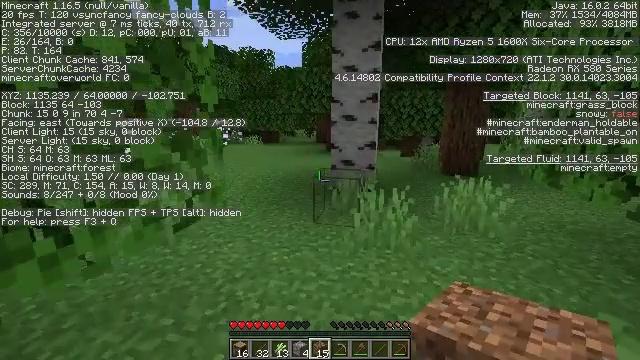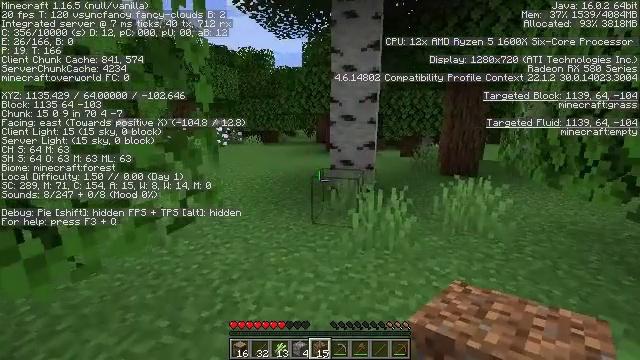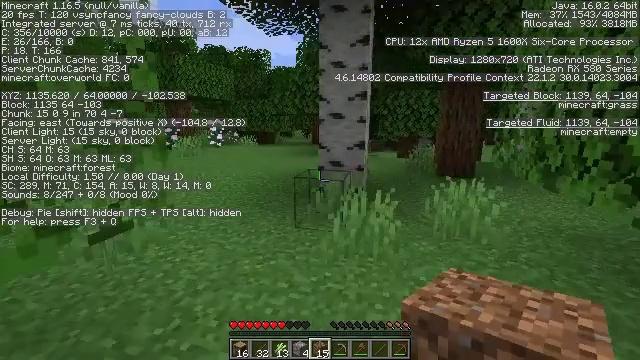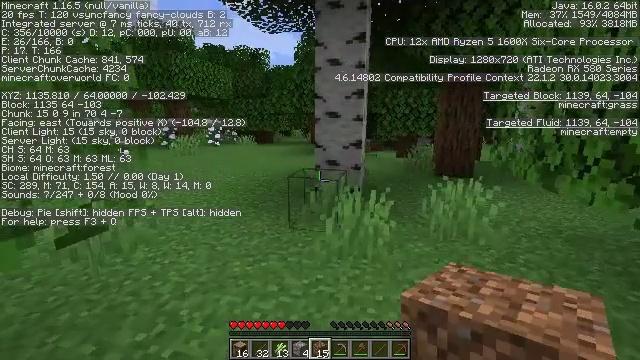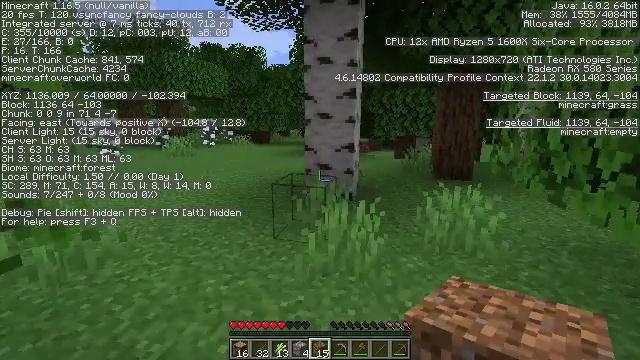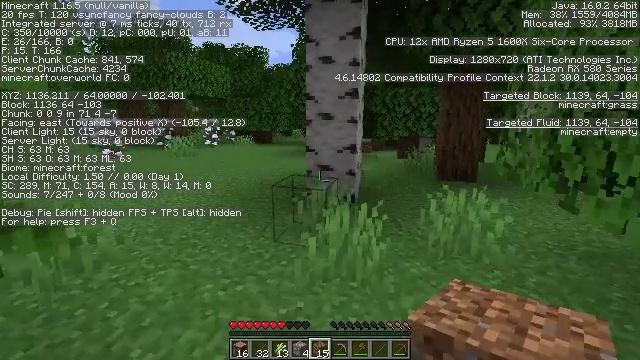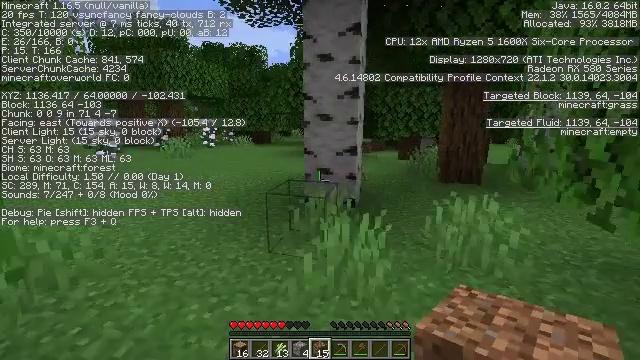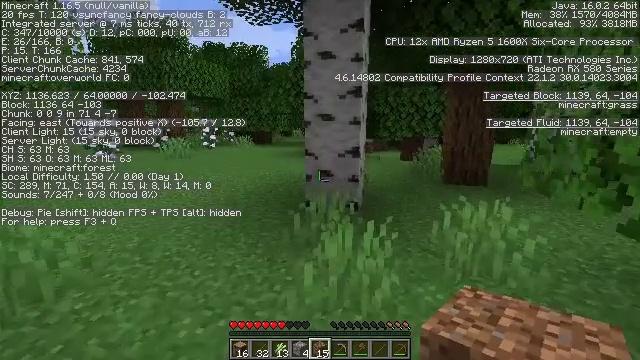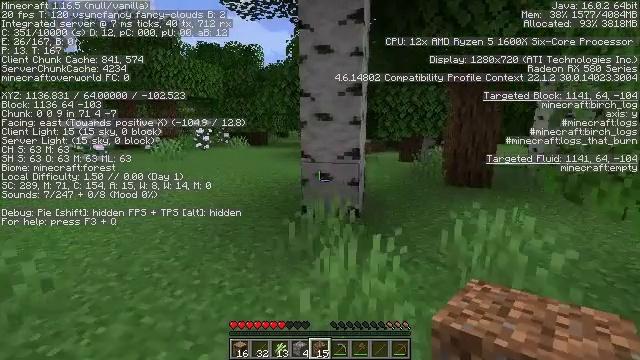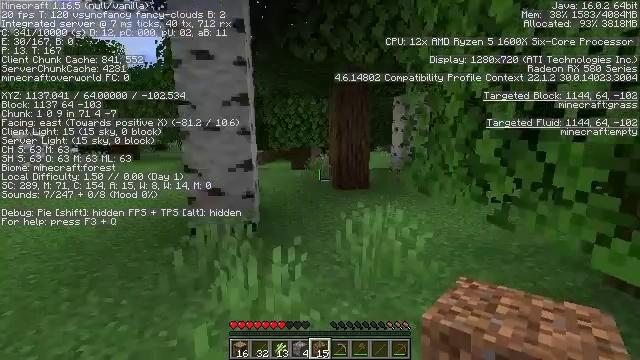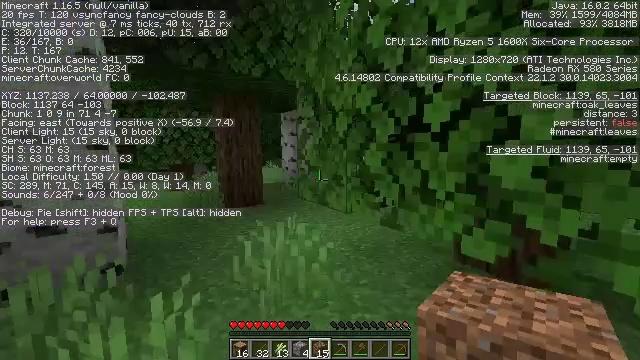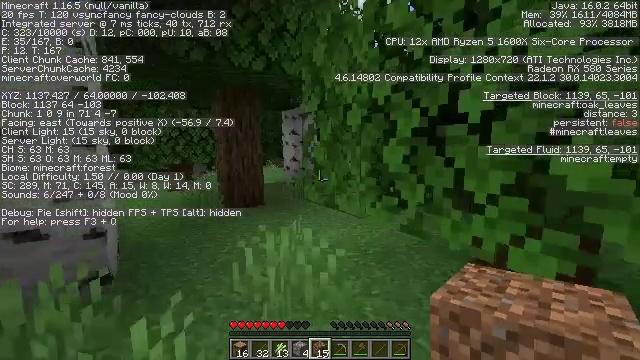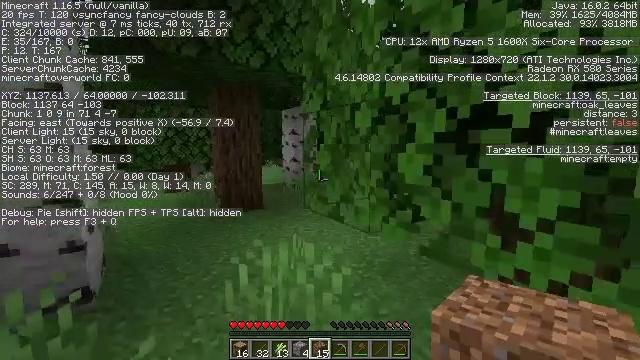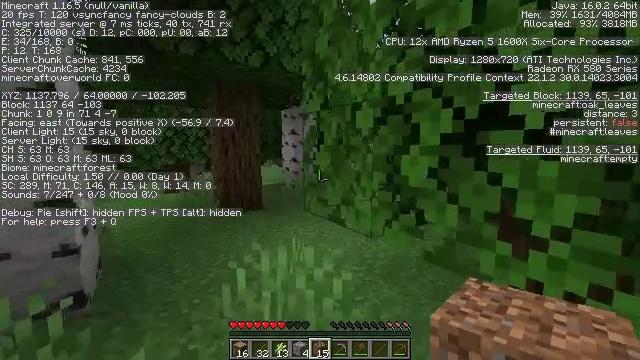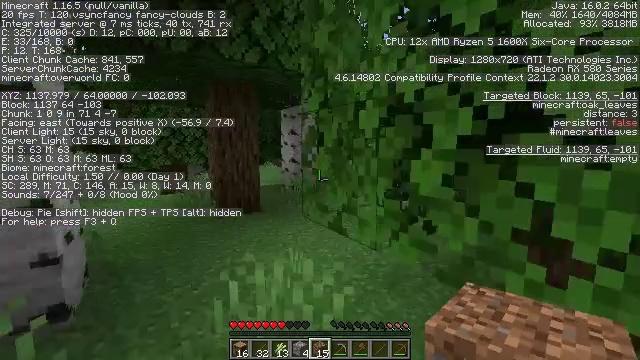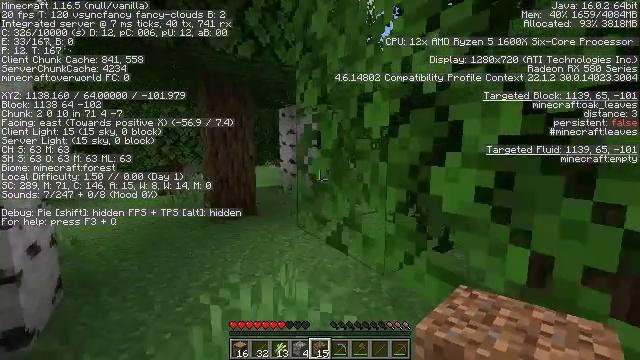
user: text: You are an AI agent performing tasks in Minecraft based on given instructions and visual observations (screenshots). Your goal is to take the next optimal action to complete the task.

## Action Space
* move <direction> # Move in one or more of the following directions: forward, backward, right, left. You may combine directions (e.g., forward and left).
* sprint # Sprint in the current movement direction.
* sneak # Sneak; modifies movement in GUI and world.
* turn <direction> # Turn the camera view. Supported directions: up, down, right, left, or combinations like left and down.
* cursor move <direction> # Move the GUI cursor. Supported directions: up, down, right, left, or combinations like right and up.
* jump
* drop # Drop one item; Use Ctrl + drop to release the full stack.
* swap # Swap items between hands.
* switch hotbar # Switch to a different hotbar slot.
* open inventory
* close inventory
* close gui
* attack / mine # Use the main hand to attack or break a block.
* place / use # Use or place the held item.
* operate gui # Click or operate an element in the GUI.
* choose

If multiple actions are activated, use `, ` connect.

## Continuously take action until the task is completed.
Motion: motion action
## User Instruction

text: Combat the sheep.
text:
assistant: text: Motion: move forward and move right
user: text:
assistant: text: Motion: move forward and move right
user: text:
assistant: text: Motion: move forward and move right
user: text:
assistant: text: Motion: move forward
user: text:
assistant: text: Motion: move forward
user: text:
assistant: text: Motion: move forward
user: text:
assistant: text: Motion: move forward
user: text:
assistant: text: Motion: move forward
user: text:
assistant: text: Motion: move forward, turn right and up
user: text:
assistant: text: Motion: move forward, turn right and up
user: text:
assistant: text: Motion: move forward
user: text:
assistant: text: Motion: move forward
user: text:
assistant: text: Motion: move forward
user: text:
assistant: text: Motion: move forward
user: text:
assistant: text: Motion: move forward
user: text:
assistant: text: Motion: move forward
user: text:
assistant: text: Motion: move forward
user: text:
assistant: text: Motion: move forward
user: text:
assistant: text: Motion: move forward and move left
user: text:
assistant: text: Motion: move forward and move left
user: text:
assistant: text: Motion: move forward and move left
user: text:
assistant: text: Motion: move forward and move left
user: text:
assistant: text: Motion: move forward and move left
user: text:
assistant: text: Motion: move forward and move left
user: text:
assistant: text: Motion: move forward and move left
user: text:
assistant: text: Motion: move forward and move left
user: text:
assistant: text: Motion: move forward and move left
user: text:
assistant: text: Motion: move forward
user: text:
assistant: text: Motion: move forward, turn right
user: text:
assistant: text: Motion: move forward, turn right